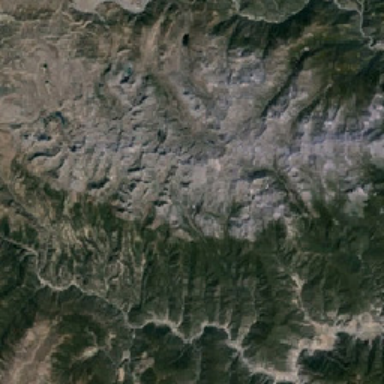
A long river flows around the mountain .